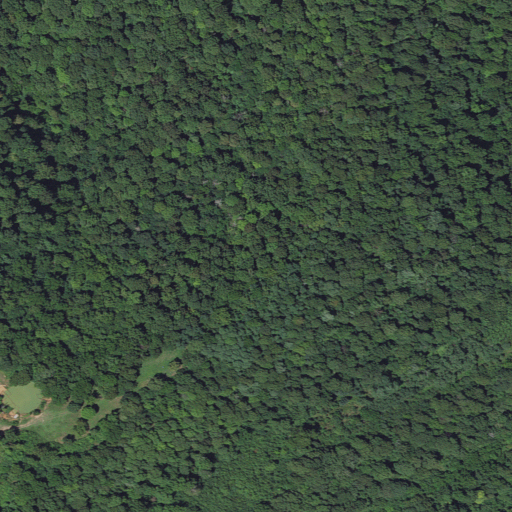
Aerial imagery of mountain in Arkansas named Standley Mountain containing deciduous forest and pasture